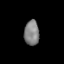
Tissue: lung
Cell type: T cells
Senescence score: 0.1832
Nuclear area (px): 363
Mean DAPI intensity: 130.51